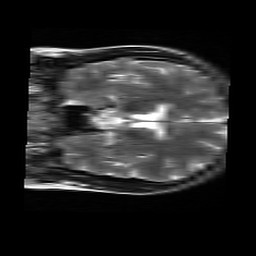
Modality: T2w
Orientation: coronal
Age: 22
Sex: female
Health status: healthy
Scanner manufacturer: siemens
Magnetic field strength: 3 T
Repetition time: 4.01 s
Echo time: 0.116 s